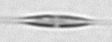
Label: Cylindrotheca